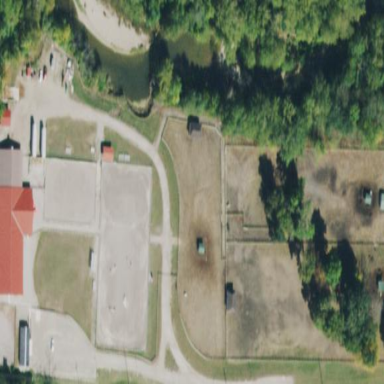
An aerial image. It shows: Equestrian pitch for leisure land activities.